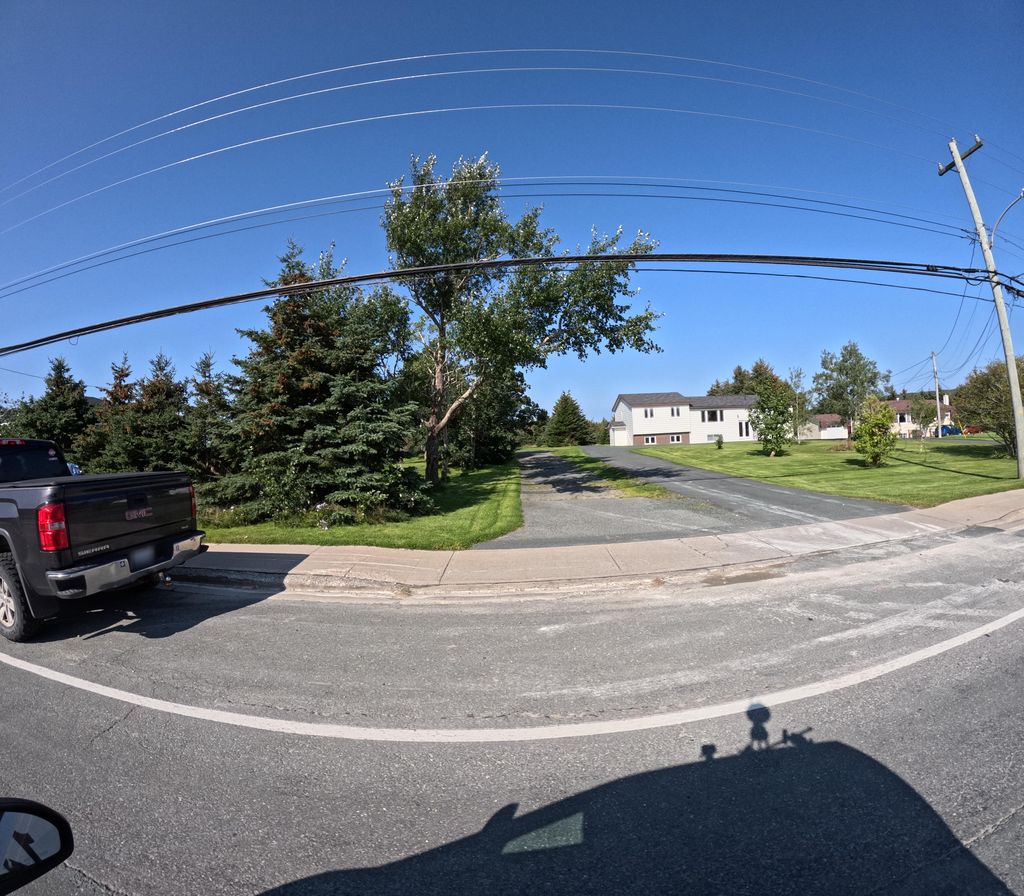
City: st_johns